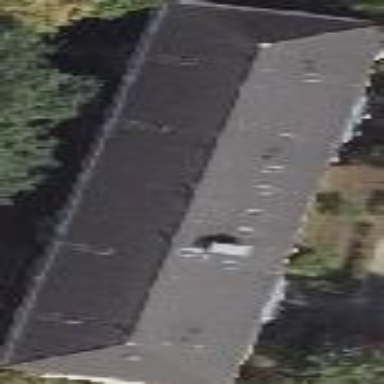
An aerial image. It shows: Hipped roof on residential building.